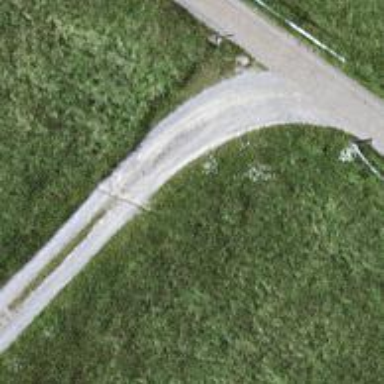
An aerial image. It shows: Unpaved service road.